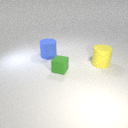
large blue rubber cylinder behind small green rubber cube